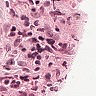
Metastatic tissue present: no